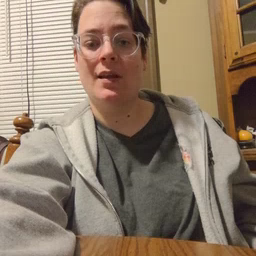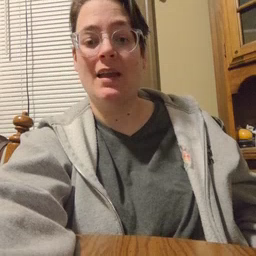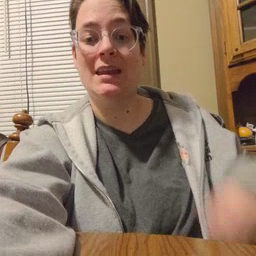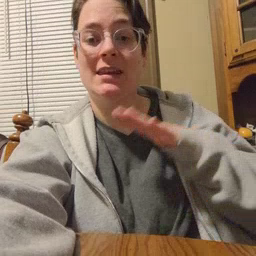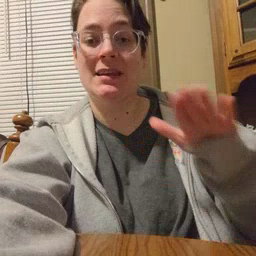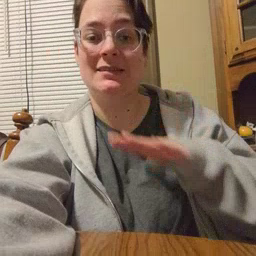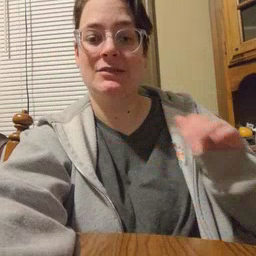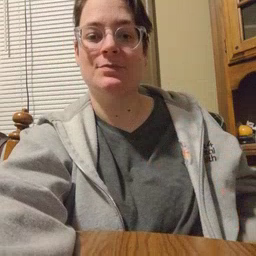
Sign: clean